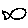
Label: fish